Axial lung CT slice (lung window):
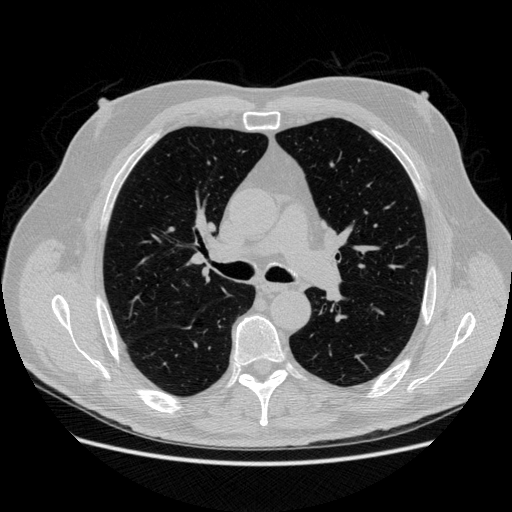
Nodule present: no